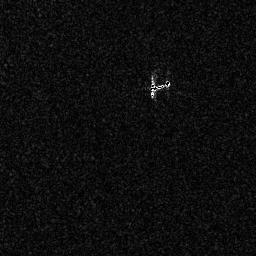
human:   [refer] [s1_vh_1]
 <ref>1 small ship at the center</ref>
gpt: <box>[[57, 30, 66, 36, 0]]</box>